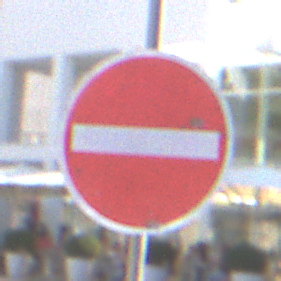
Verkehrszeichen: VerbotDerEinfahrt
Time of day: MorningAfternoon
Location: Outdoor (Urban)
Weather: Clear
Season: NotSpecified
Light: Natural